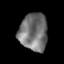
Tissue: lung
Cell type: Fibroblasts
Senescence score: 0.2098
Nuclear area (px): 1038
Mean DAPI intensity: 115.976